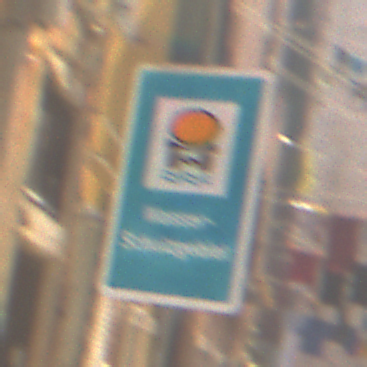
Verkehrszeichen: Wasserschutzgebiet
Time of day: Midday
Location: Outdoor (Urban)
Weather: Clear
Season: NotSpecified
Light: Natural